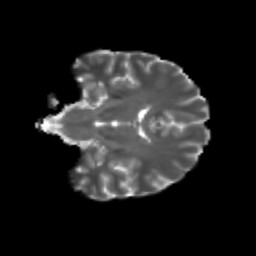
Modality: T2w
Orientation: coronal
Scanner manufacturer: siemens
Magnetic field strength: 3 T
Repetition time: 4.16 s
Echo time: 0.0806 s